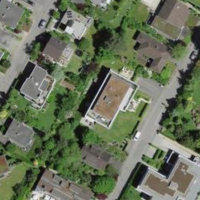
EUNIS habitat code: 55
Species observed at this site:
Certhia brachydactyla
Corvus corone
Cyanistes caeruleus
Corylus avellana
Sturnus vulgaris
Dendrocopos major
Streptopelia decaocto
Corvus frugilegus
Fringilla coelebs
Passer domesticus
Buteo buteo
Strix aluco
Turdus merula
Columba palumbus
Parus major
Erithacus rubecula
Milvus milvus
Pica pica
Sitta europaea
Garrulus glandarius
Columba livia
Regulus regulus
Ciconia ciconia
Falco tinnunculus